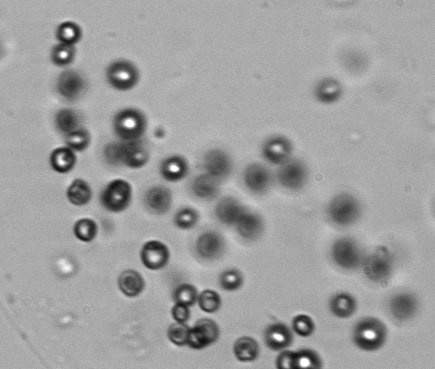
Label: Phaeocystis